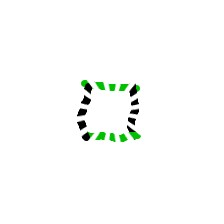
Shape: square